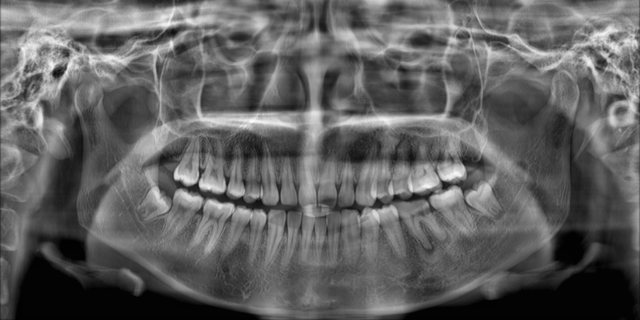
adult